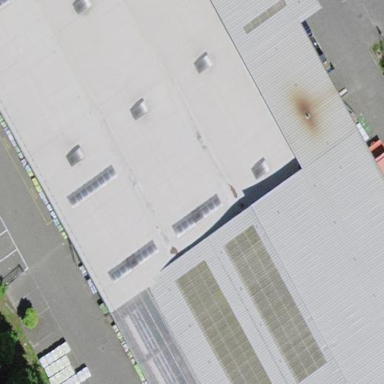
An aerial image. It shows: Hardware shop located within building.